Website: macys
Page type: delivery-shipping
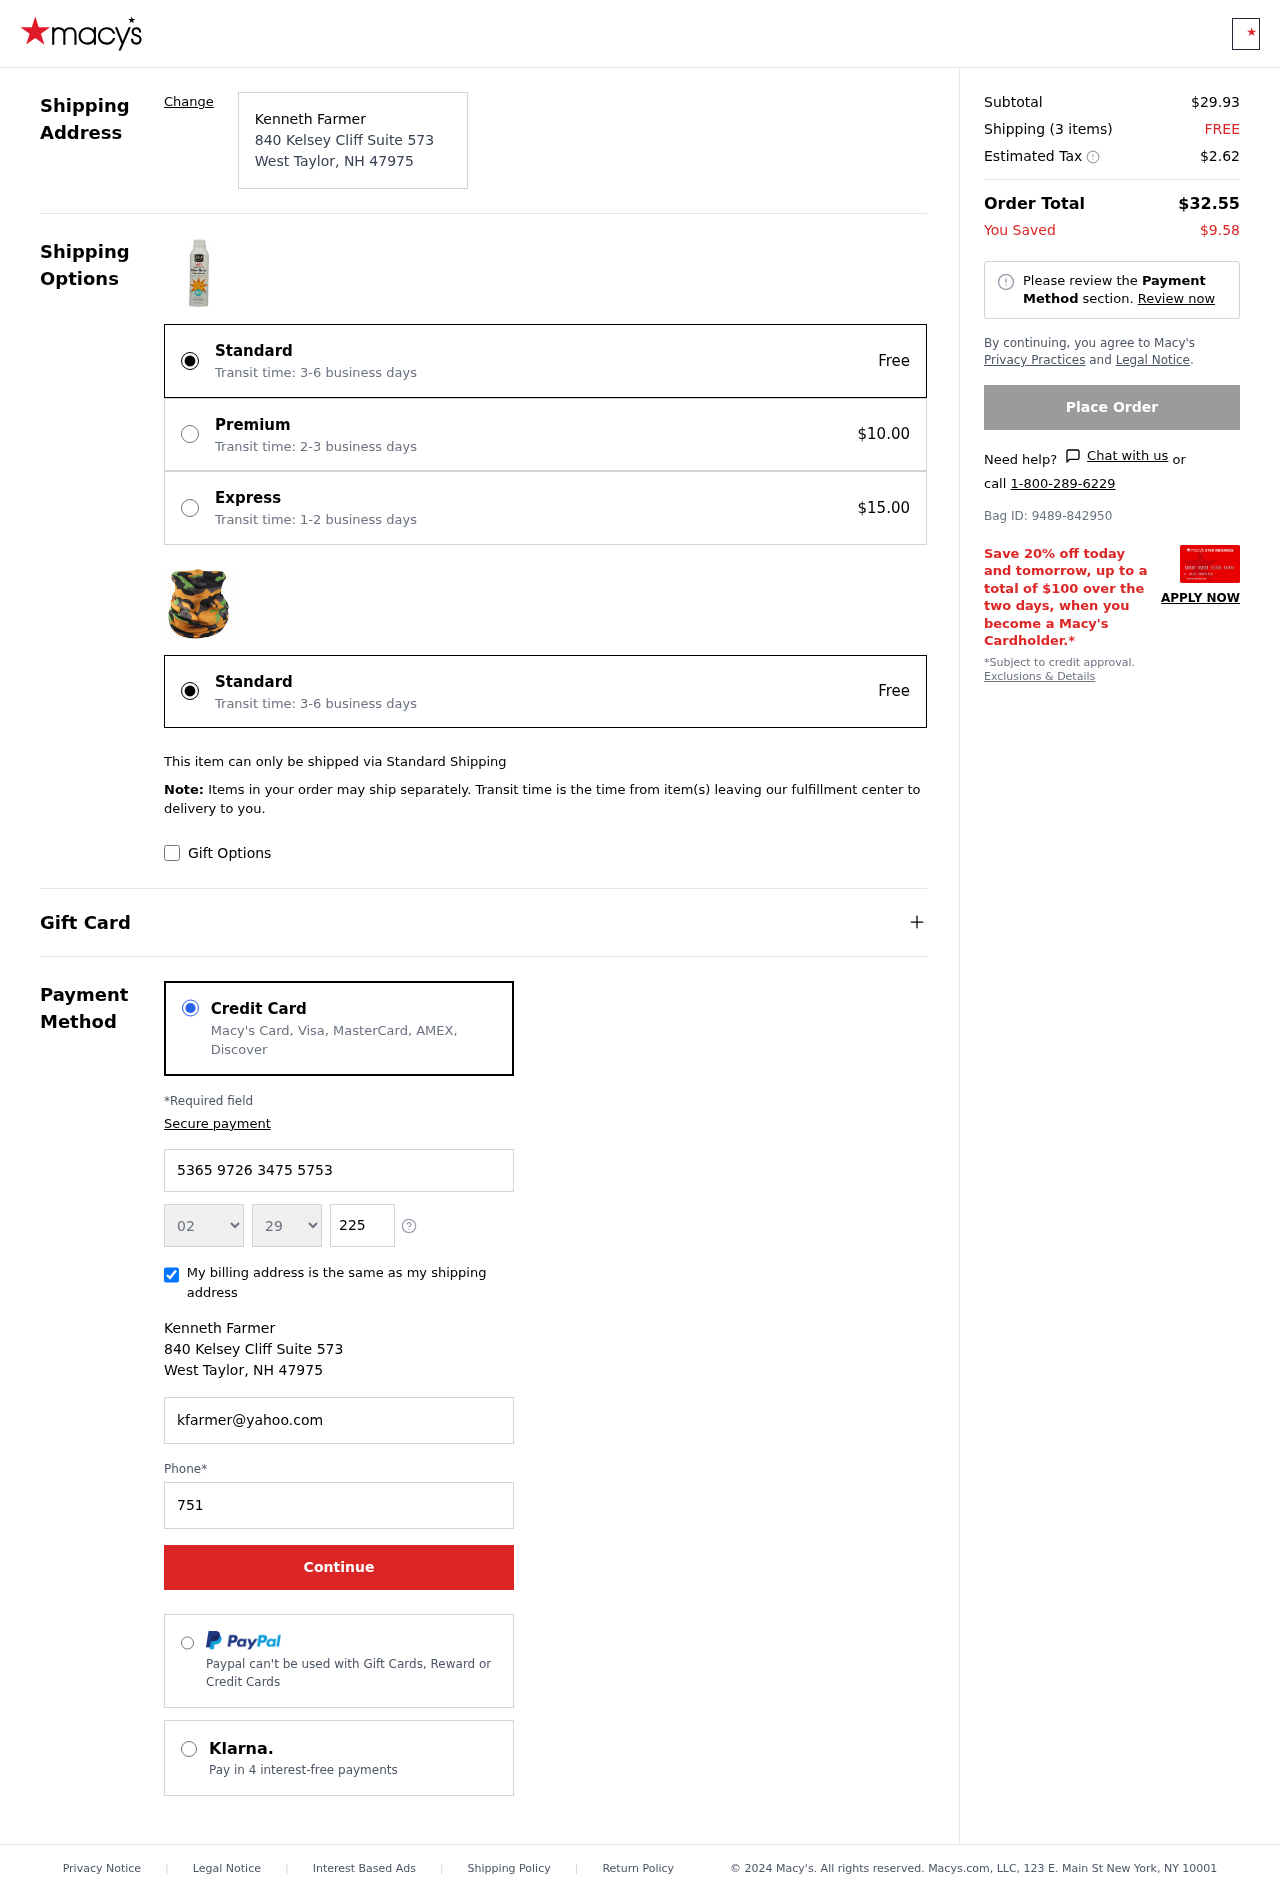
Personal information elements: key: PII_CARD_EXPIRY_MONTH
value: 02
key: PII_CARD_EXPIRY_YEAR
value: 29
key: PII_CITY
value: West Taylor
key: PII_CITY_STATE_ZIP
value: West Taylor, NH 47975
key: PII_FULLNAME
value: Kenneth Farmer
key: PII_POSTCODE
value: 47975
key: PII_STATE_ABBR
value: NH
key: PII_STREET
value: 840 Kelsey Cliff Suite 573
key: PII_CARD_NUMBER
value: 5365 9726 3475 5753
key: PII_CARD_CVV
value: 225
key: PII_EMAIL
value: kfarmer@yahoo.com
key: PII_PHONE
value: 7517460745
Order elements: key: ORDER_SUBTOTAL
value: $29.93
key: ORDER_NUM_ITEMS
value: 3
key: ORDER_SHIPPING_COST
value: FREE
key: ORDER_TAX
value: $2.62
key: ORDER_TOTAL
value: $32.55
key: ORDER_SAVINGS
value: $9.58
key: ORDER_BAG_ID
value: Bag ID: 9489-842950